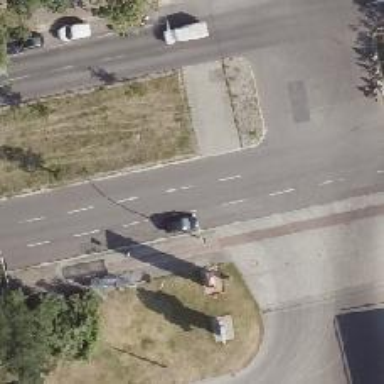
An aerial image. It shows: Public transport stop position.